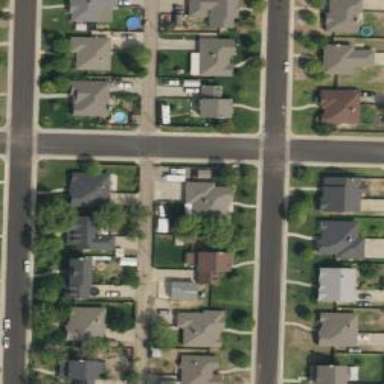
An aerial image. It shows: Alley classified as service road.